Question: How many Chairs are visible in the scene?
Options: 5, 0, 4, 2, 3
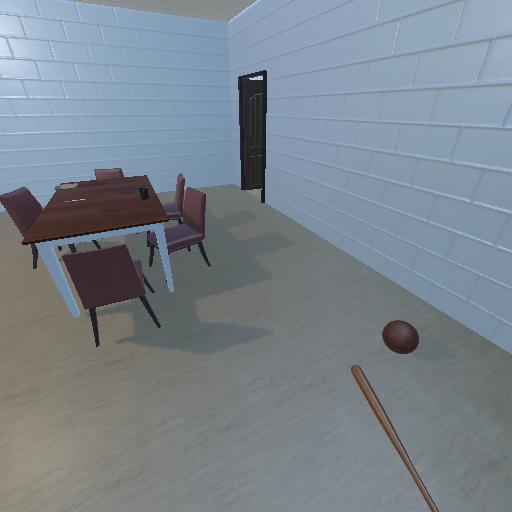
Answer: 5